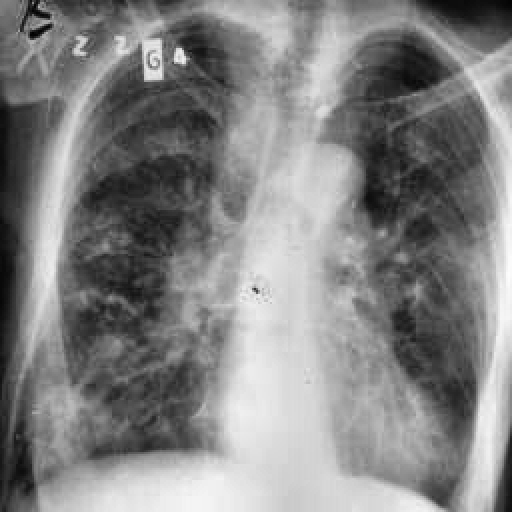
Finding: TUBERCULOSIS